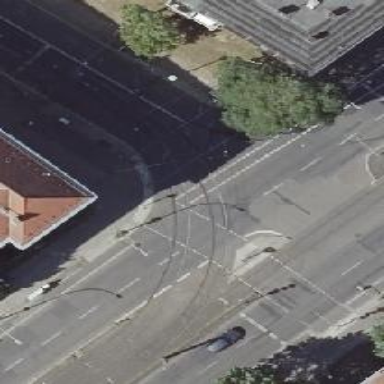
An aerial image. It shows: Footway with traffic signals at crossing.